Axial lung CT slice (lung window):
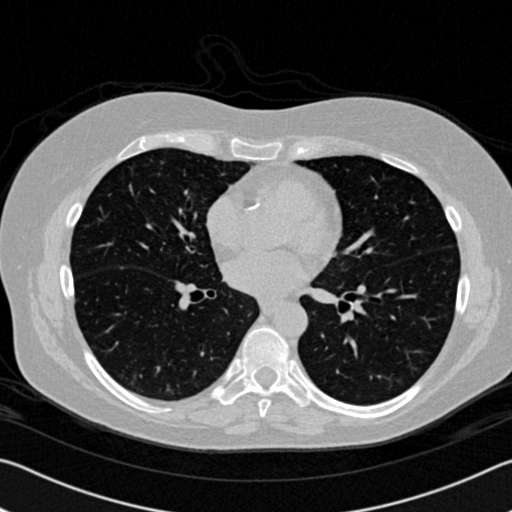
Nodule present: no